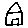
Label: house